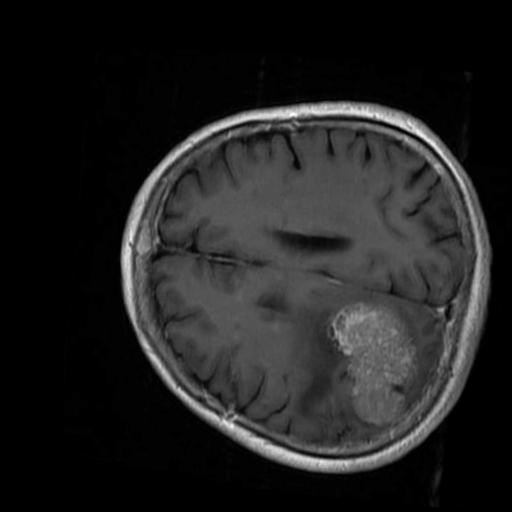
Label: brain_menin